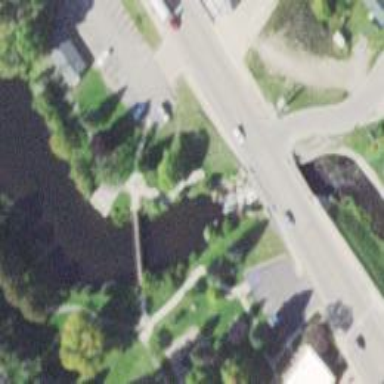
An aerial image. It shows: Footway bridge.